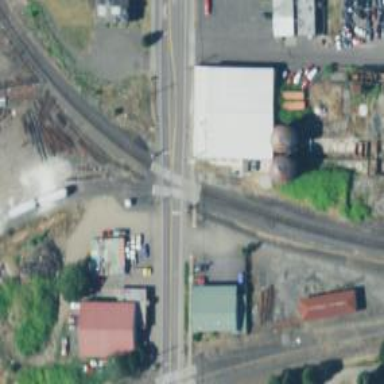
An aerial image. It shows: Railway crossing.